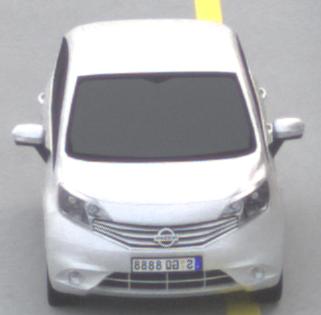
Make: Nissan
Model: Note 1.2
Detailed model: Note (E12) (10/13 - 12/16)
Model produced from: 2013/10
Model produced until: 2015/09
Doors: 5
Color: white
Road condition: dry road
Daytime: morning or afternoon
Contrast: low contrast